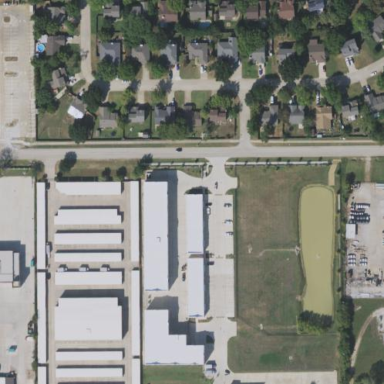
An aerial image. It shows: Storage rental shop.